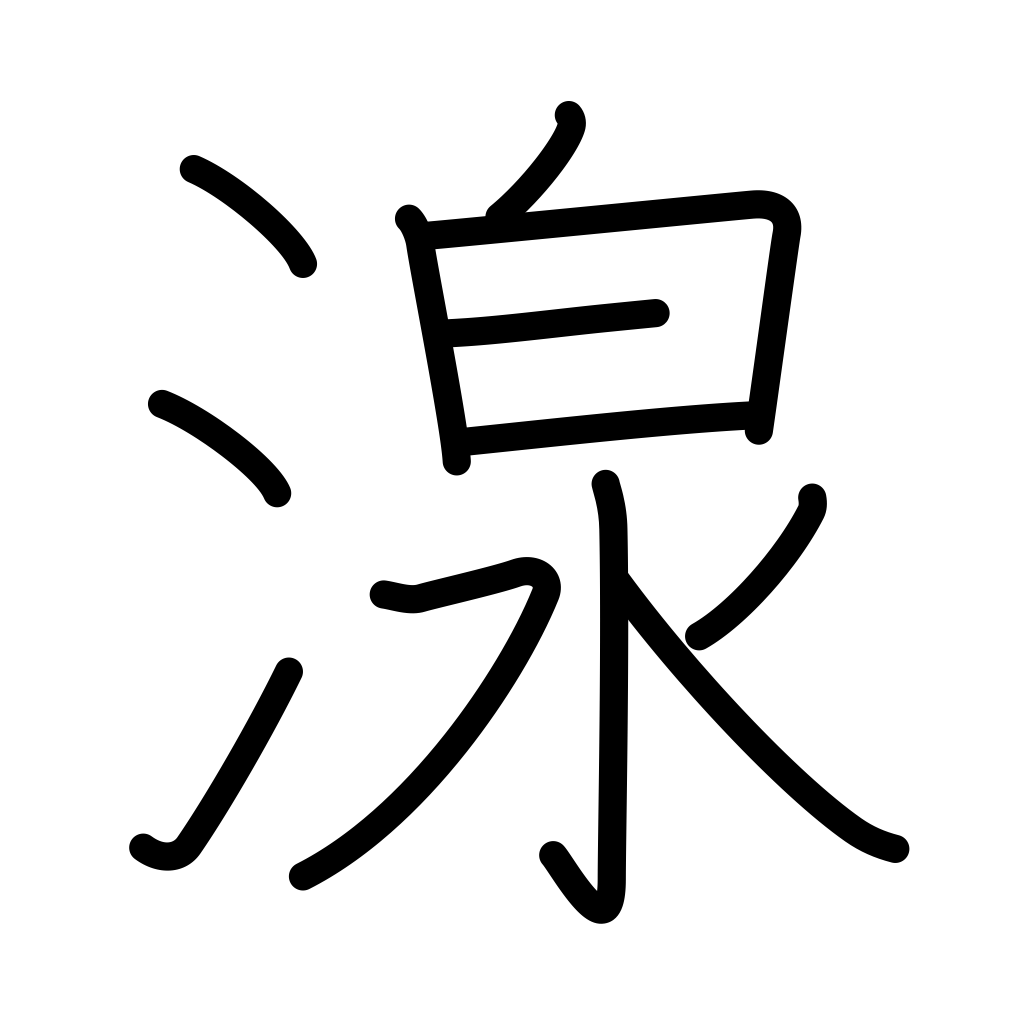
Meaning: spring, fountain-head, source